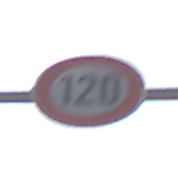
Verkehrszeichen: Geschwindigkeit120
Umgebung: Outdoor, Nature
Tageszeit: MorningAfternoon
Wetter: Overcast
Licht: Natural
Jahreszeit: NotSpecified
Kontrast: LowContrast